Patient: sex M, age 48
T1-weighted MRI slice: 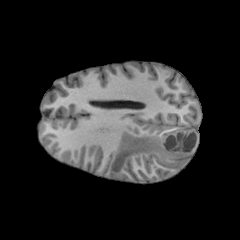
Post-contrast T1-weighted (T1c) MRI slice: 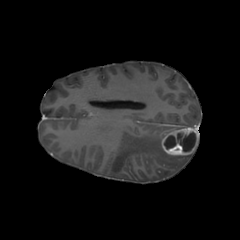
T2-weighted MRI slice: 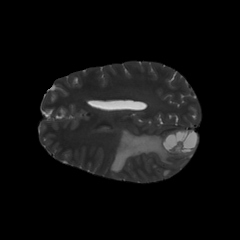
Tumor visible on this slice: yes
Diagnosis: Glioblastoma, IDH-wildtype
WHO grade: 4